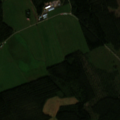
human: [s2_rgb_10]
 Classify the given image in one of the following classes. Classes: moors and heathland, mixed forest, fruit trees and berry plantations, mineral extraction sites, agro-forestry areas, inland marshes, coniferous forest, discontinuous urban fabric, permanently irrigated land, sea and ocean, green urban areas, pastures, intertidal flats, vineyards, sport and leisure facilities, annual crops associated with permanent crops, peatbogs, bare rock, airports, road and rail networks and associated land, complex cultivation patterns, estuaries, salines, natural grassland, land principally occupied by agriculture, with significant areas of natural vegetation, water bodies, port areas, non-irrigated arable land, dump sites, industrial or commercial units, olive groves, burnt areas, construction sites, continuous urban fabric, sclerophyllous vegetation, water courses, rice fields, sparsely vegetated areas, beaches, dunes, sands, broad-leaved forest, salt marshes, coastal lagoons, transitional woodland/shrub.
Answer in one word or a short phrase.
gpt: non-irrigated arable land, land principally occupied by agriculture, with significant areas of natural vegetation, coniferous forest, mixed forest